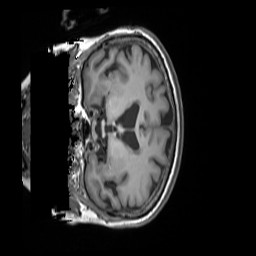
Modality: T1w
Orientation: coronal
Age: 69
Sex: female
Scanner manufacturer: siemens
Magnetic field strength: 3 T
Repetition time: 1.55 s
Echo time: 0.00234 s